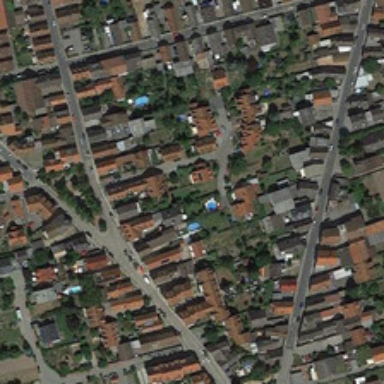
The four roads  with oblique intersections  divide the residential area into several parts .